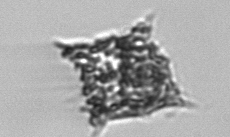
Label: Dictyocha